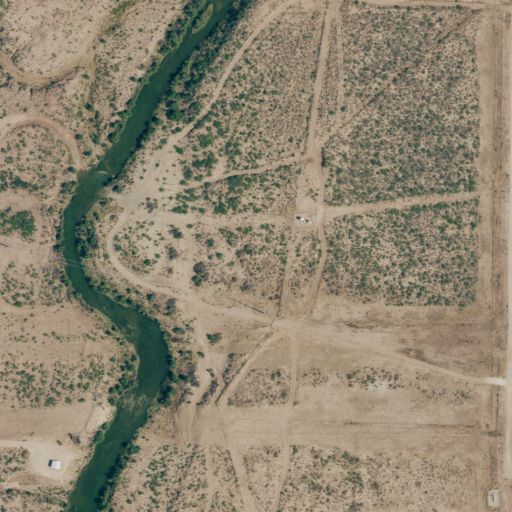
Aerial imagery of valley in Texas named Sand Bend Draw containing shrub, grassland, and open water